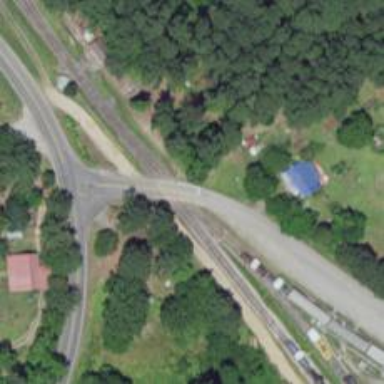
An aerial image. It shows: Railway level crossing.